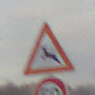
Verkehrszeichen: WildwechselRechts
Zusatzzeichen unten: Geschwindigkeit50
Umgebung: Outdoor, Nature
Tageszeit: SunriseSunset
Wetter: PartlyCloudy
Licht: Natural
Jahreszeit: NotSpecified
Kontrast: LowContrast